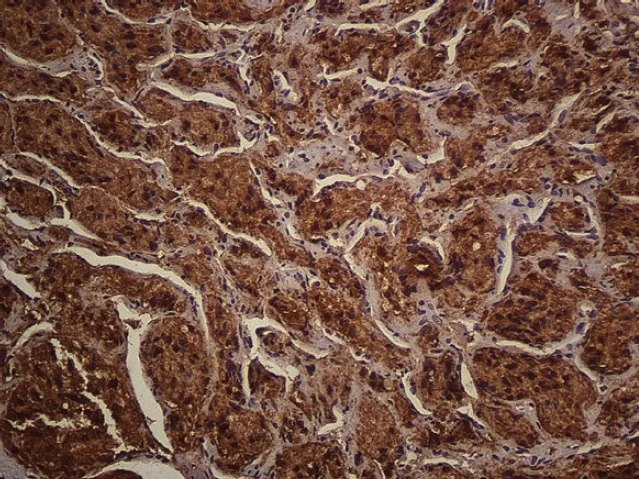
Immunostaining. Chromogranin-A. 20x.
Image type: pathology (immunostaining)